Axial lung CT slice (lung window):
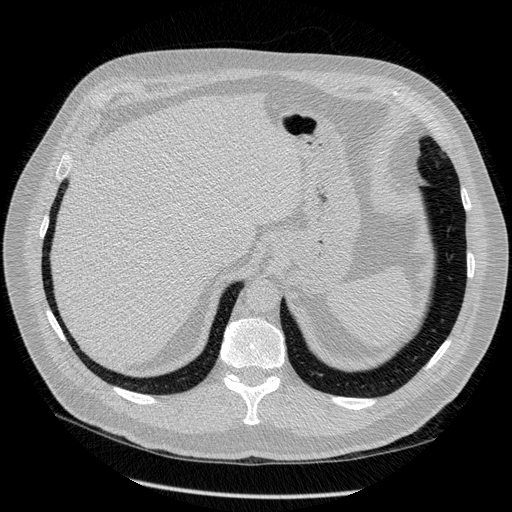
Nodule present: no